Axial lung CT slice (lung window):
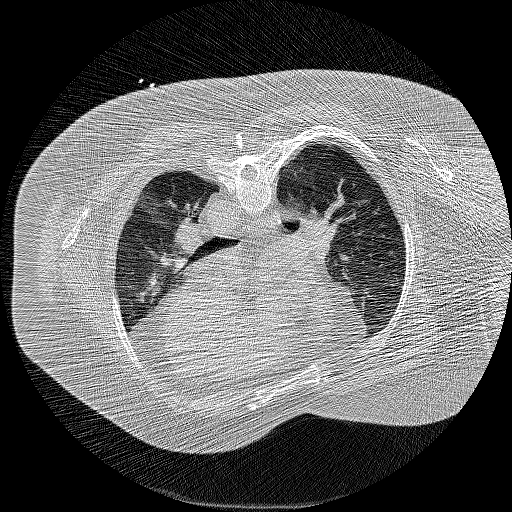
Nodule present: no